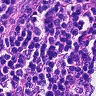
Metastatic tissue present: no